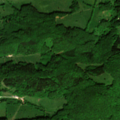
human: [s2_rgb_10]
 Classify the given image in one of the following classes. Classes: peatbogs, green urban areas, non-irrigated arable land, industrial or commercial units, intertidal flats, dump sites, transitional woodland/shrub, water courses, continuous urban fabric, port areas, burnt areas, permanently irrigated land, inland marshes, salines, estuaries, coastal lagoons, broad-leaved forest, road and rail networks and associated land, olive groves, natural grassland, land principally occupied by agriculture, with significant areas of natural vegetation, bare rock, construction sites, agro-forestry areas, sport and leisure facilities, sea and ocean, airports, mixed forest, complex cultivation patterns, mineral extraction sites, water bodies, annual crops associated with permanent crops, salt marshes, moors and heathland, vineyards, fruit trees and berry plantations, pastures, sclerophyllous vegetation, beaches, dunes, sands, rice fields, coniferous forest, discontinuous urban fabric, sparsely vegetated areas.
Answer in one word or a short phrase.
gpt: pastures, land principally occupied by agriculture, with significant areas of natural vegetation, mixed forest